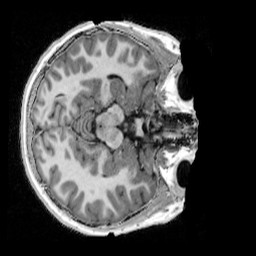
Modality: UNIT1_denoised
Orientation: axial
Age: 9
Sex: female
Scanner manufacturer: siemens
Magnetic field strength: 3 T
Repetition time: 4 s
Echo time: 0.00303 s